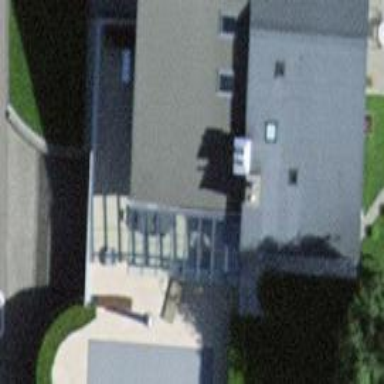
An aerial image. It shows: Building.